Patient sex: F
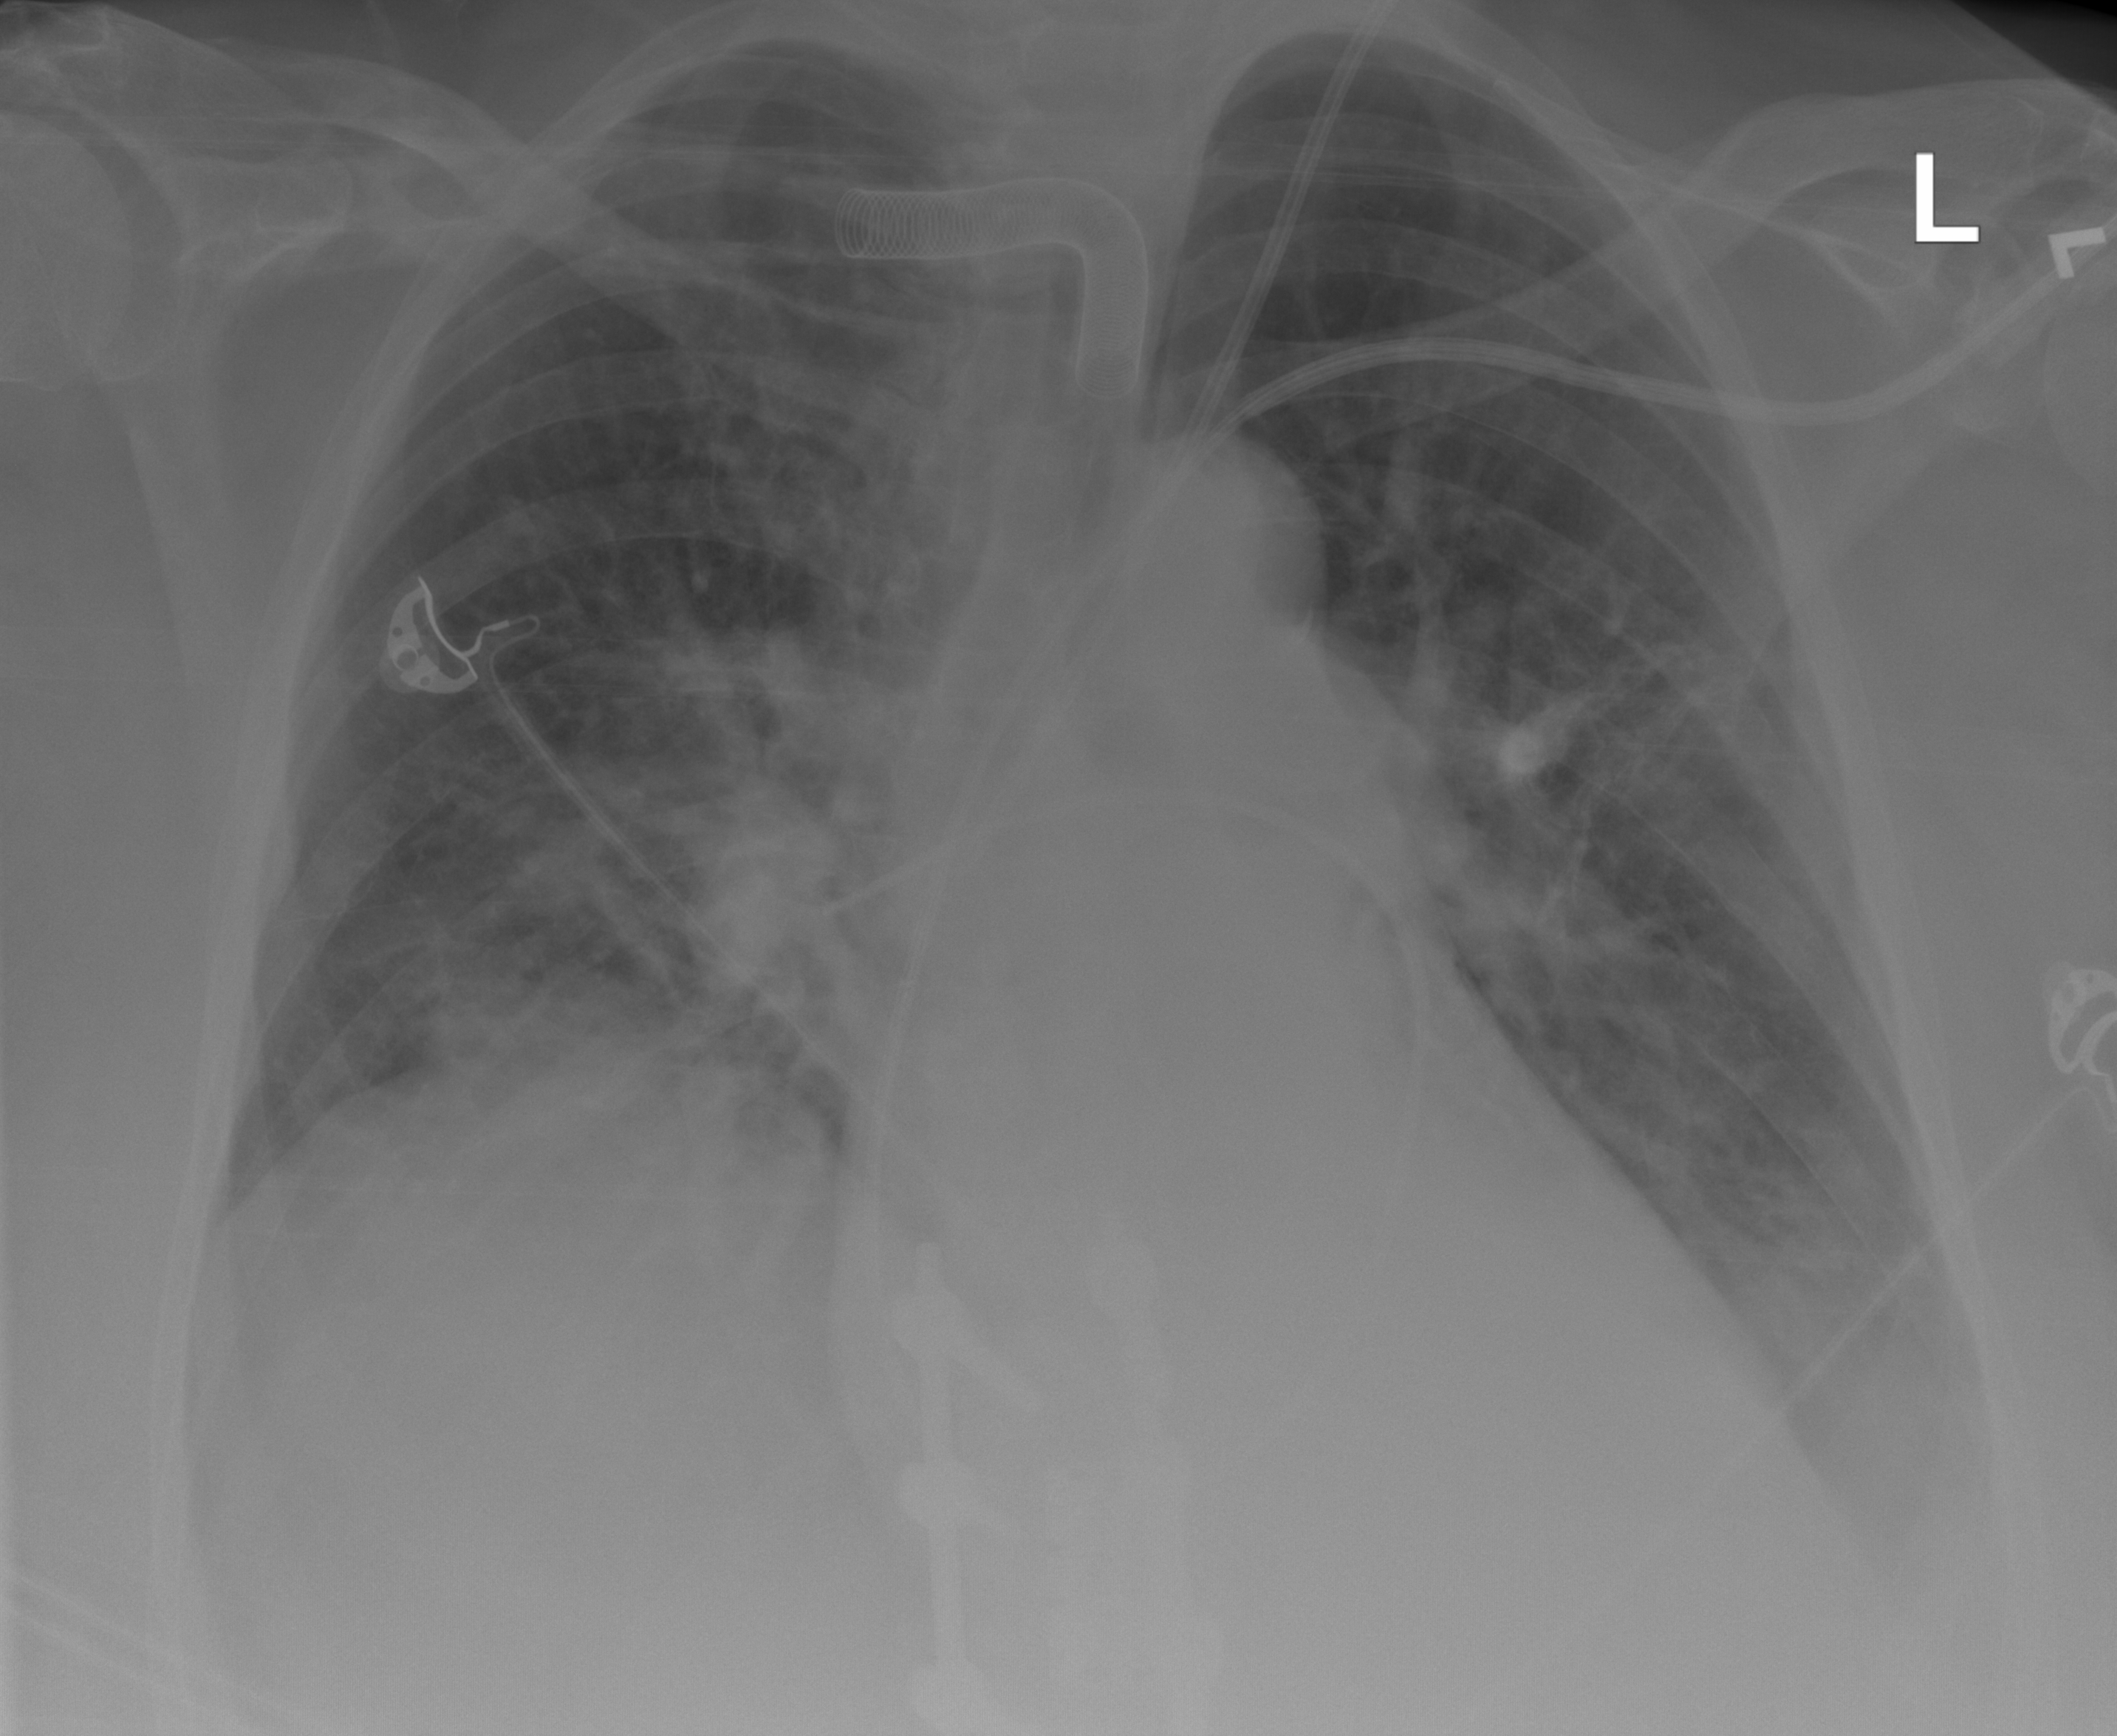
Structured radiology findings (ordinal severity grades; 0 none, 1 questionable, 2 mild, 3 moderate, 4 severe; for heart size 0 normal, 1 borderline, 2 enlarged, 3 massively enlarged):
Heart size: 0
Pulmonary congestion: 2
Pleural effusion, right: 2
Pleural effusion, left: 2
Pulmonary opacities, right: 2
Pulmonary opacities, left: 2
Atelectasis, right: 3
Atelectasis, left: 2